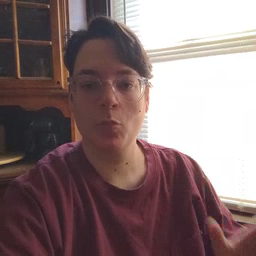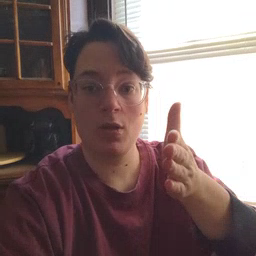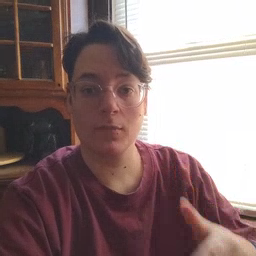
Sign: will